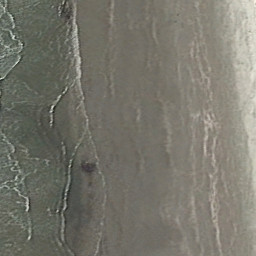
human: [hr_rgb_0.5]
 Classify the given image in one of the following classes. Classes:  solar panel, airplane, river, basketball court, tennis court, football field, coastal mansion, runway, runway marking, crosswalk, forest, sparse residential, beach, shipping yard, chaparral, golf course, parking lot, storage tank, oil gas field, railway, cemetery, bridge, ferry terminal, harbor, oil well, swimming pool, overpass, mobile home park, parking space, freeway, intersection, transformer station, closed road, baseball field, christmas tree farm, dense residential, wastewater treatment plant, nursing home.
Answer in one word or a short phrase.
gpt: beach